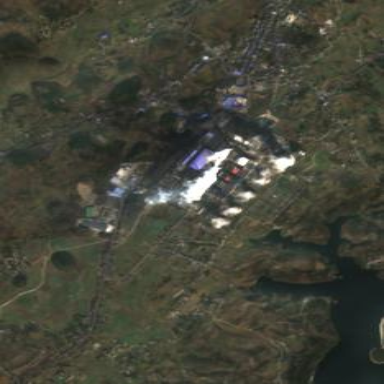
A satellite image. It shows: Industrial area with coal-powered plant.